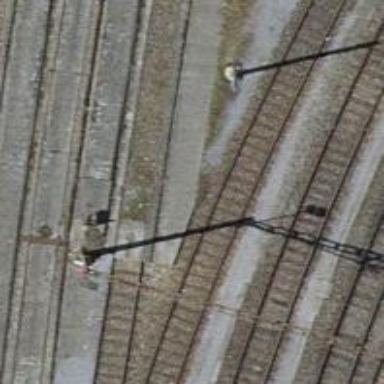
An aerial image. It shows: Railway yard with one track.